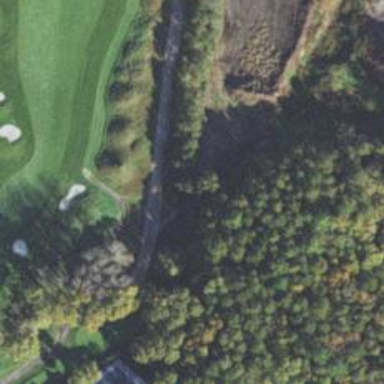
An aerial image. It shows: Service road used as golf cart path.